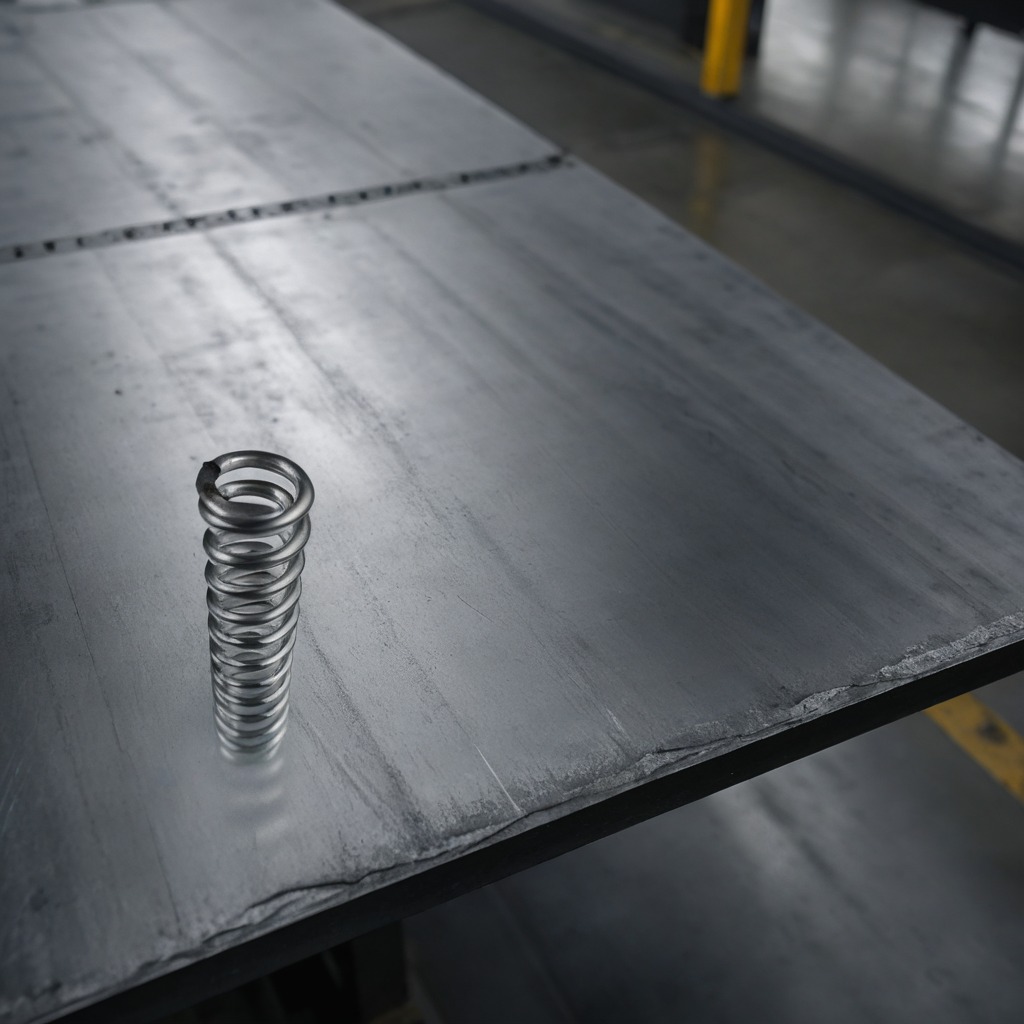
A coiled metal spring is lying on a cold steel table in a mining workshop.